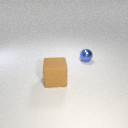
large brown rubber cube to the left of small blue metal sphere